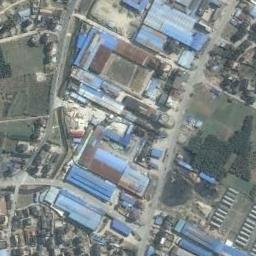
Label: industrial_area